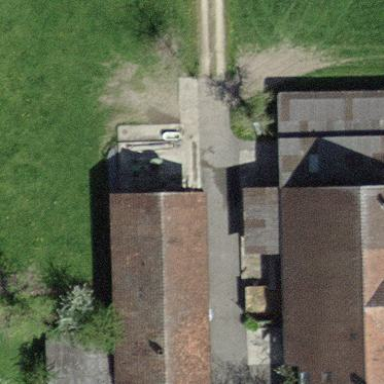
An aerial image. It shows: Rural barn.